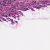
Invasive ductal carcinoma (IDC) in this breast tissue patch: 0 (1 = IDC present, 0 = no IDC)